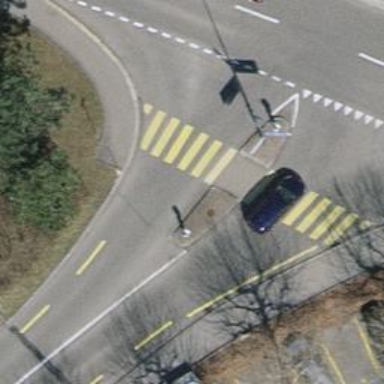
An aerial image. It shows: Marked crossing with pedestrian island. The crossing has visible markings.